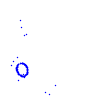
Particle: proton